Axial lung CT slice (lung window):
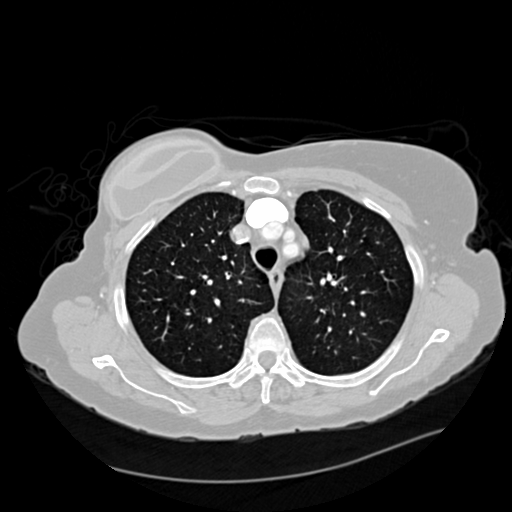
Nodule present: no